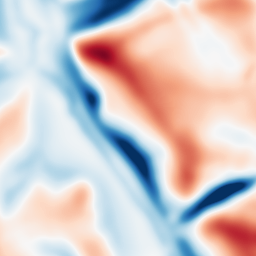
Category: multiscale
Decomposition family: dog
Decomposition parameters: sigma_low: 5
sigma_high: 20
Upsampling method: edge_directed
Upsampling parameters: scale: 4
Upsampling scale: 4